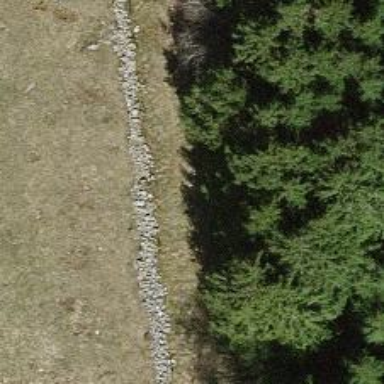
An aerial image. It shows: Wall barrier.